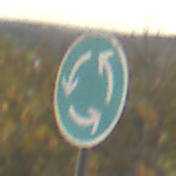
Verkehrszeichen: Kreisverkehr
Umgebung: Outdoor, Nature
Tageszeit: SunriseSunset
Wetter: PartlyCloudy
Licht: Natural
Jahreszeit: NotSpecified
Kontrast: LowContrast